Field crop: tomato
Growth stage: 1
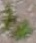
Species: portulaca